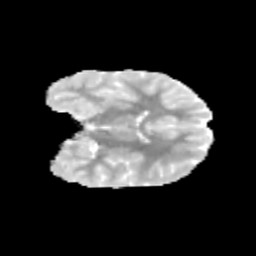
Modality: MD
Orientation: coronal
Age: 9
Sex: female
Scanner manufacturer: siemens
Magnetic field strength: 3 T
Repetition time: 3.8 s
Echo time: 0.07 s